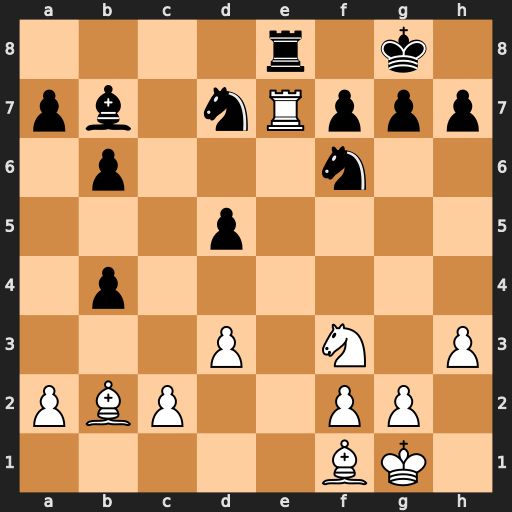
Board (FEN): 4r1k1/pb1nRppp/1p3n2/3p4/1p6/3P1N1P/PBP2PP1/5BK1
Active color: w
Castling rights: -
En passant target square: -
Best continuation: Bxf6 Rxe7 Bxe7